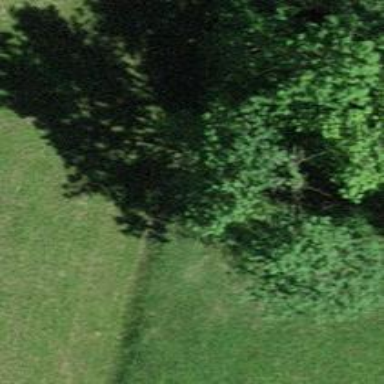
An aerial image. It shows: Deciduous broadleaved tree.